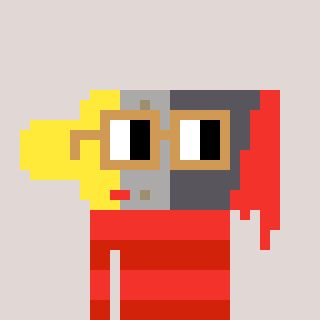
a pixel art character with square brown glasses, a paintbrush-shaped head and a red-colored body on a warm background